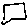
Label: square